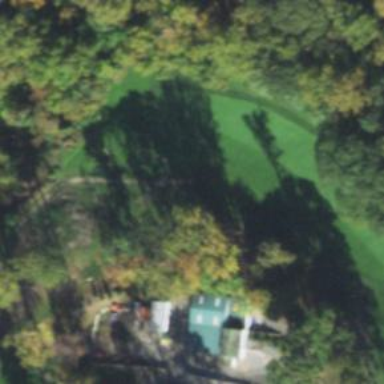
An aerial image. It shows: View of golf hole.